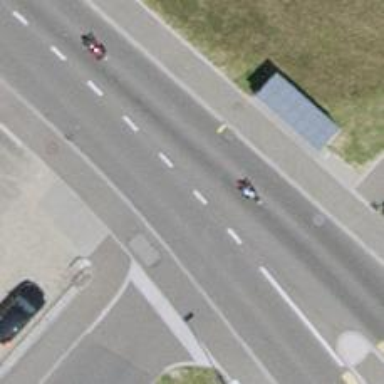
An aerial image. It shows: Bus stop with designated stop position for public transport.